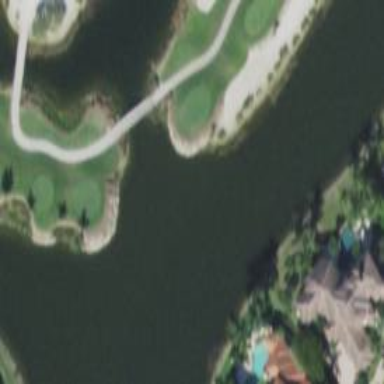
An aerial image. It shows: Sandy area is golf bunker.